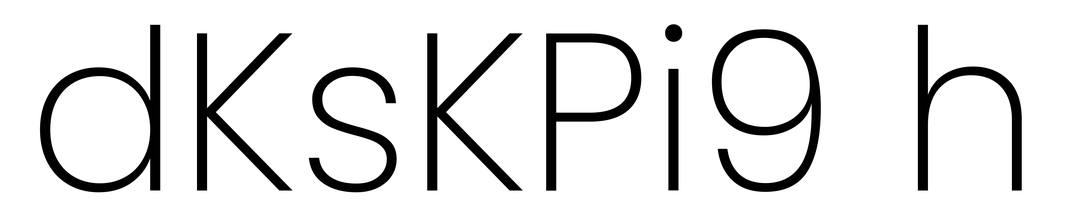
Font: Poppins-ExtraLight